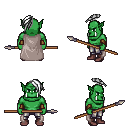
a pixel art fantasy rpg character, male body template, orc, green skin, gray cape, metal pants, white long mohawk hairstyle, leather bracers, maroon shoes, spear, four views (front, back, left, right), 2x2 character sprite sheet, small pixel art, hard edges, no anti-aliasing